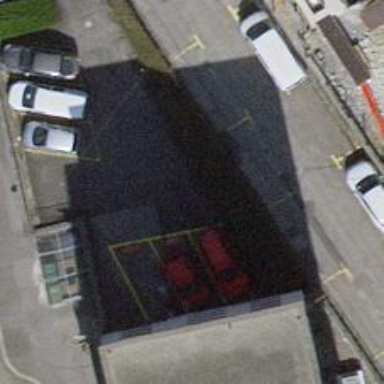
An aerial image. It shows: Car sharing facility.